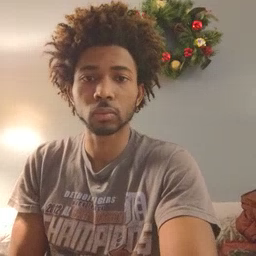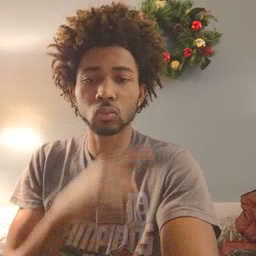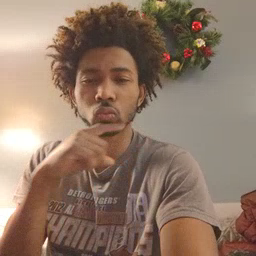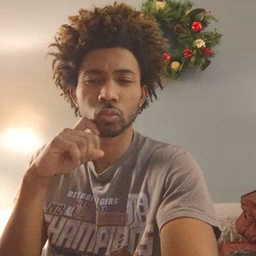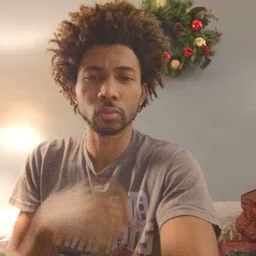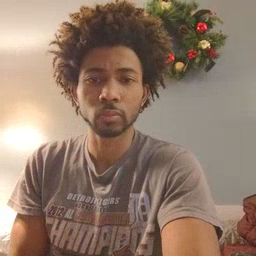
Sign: dry